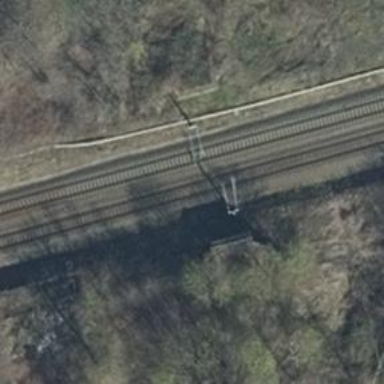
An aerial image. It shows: Milestone along the railway track with catenary mast.